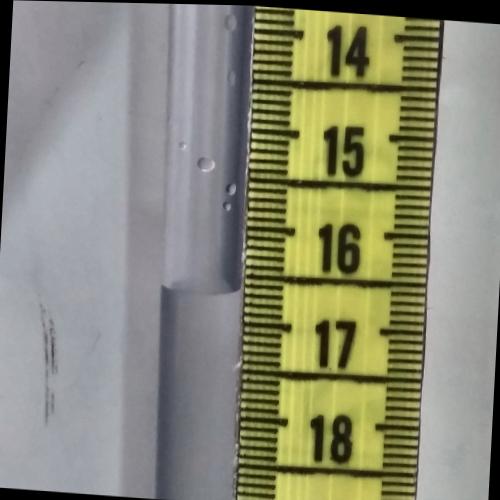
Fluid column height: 16.7 cm